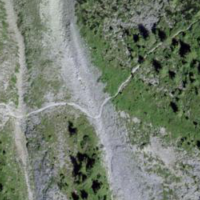
EUNIS habitat code: 26
Species observed at this site:
Dryas octopetala